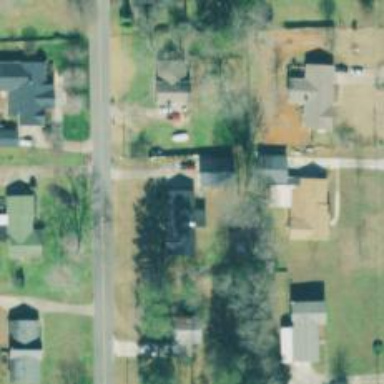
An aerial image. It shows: Neighborhood.